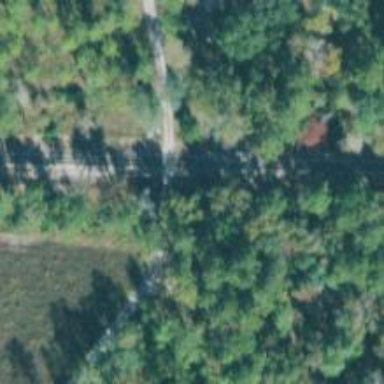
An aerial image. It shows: Railway track marked with milepost "AN".